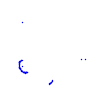
Particle: kaon